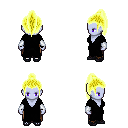
a pixel art fantasy rpg character, female body template, dark elf, purple skin, black robe, robe skirt, gold long topknot hairstyle, white cloth bracers, ghillies, four views (front, back, left, right), 2x2 character sprite sheet, small pixel art, hard edges, no anti-aliasing